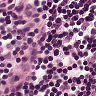
Metastatic tissue present: no